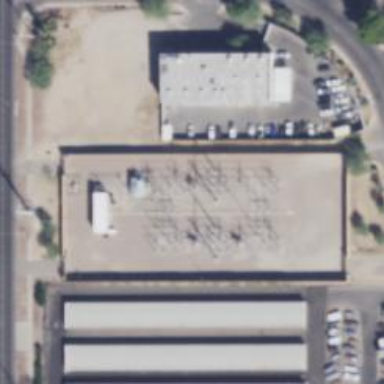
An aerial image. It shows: Switch for power supply.